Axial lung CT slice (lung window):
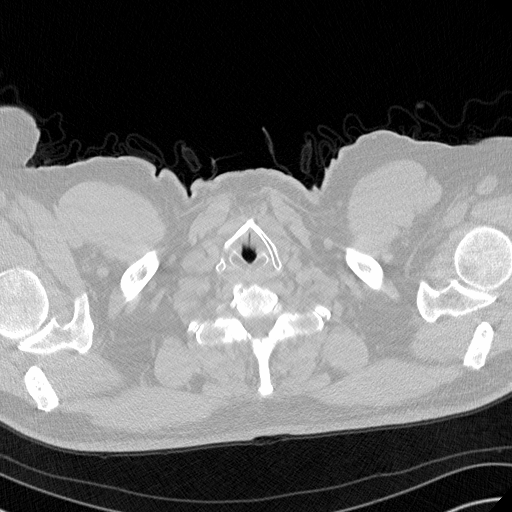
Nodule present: no